Question: I have been trying everything to make IntelliJ allow the use of Struts2 taglib. However it keeps on complaining about '<%@ taglib prefix="s" uri="/struts-tags"%>'. The error it shows in the IDE is:
> Cannot resolve the uri /struts-tags

I have set up a new project from scratch and included the struts2 facet (which added the struts.xml file to src/META-INF and the struts2-core jar to myApp/lib).
Is there anything wrong with my project setup ?
Any help is appreciated as I have been stuck with this for a day now!
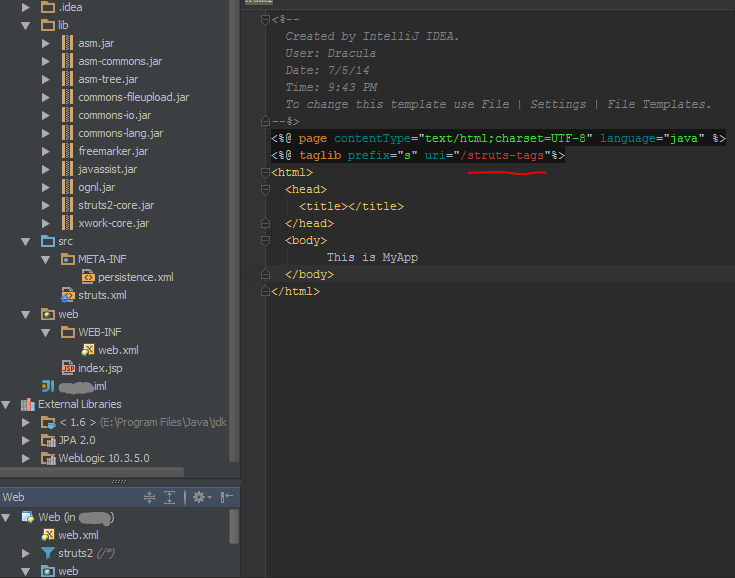
Answer: The issue seemed to be due to IntelliJ caching and the problem is gone after invalidating cache and restart.
Re-indexing the project did the trick.
'''
File > Invalidate Cache
'''